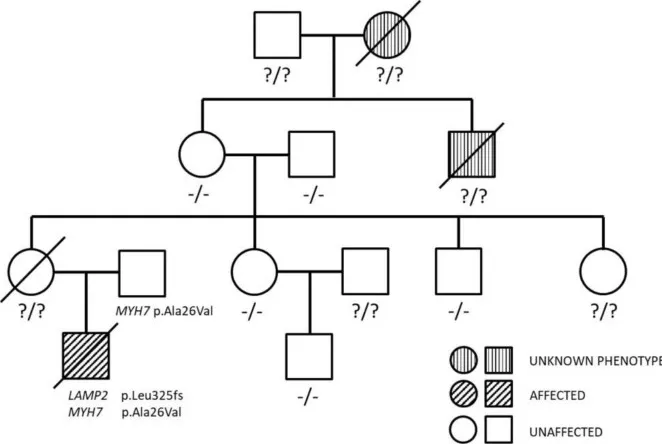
(A) Pedigree analysis of the family of patient 1. The arrow points out the proband. Circles correspond to female. Squares correspond to male. The mutation was indicated -/- if negative and ?/? if untested.
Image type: electrography (ekg)